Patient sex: M
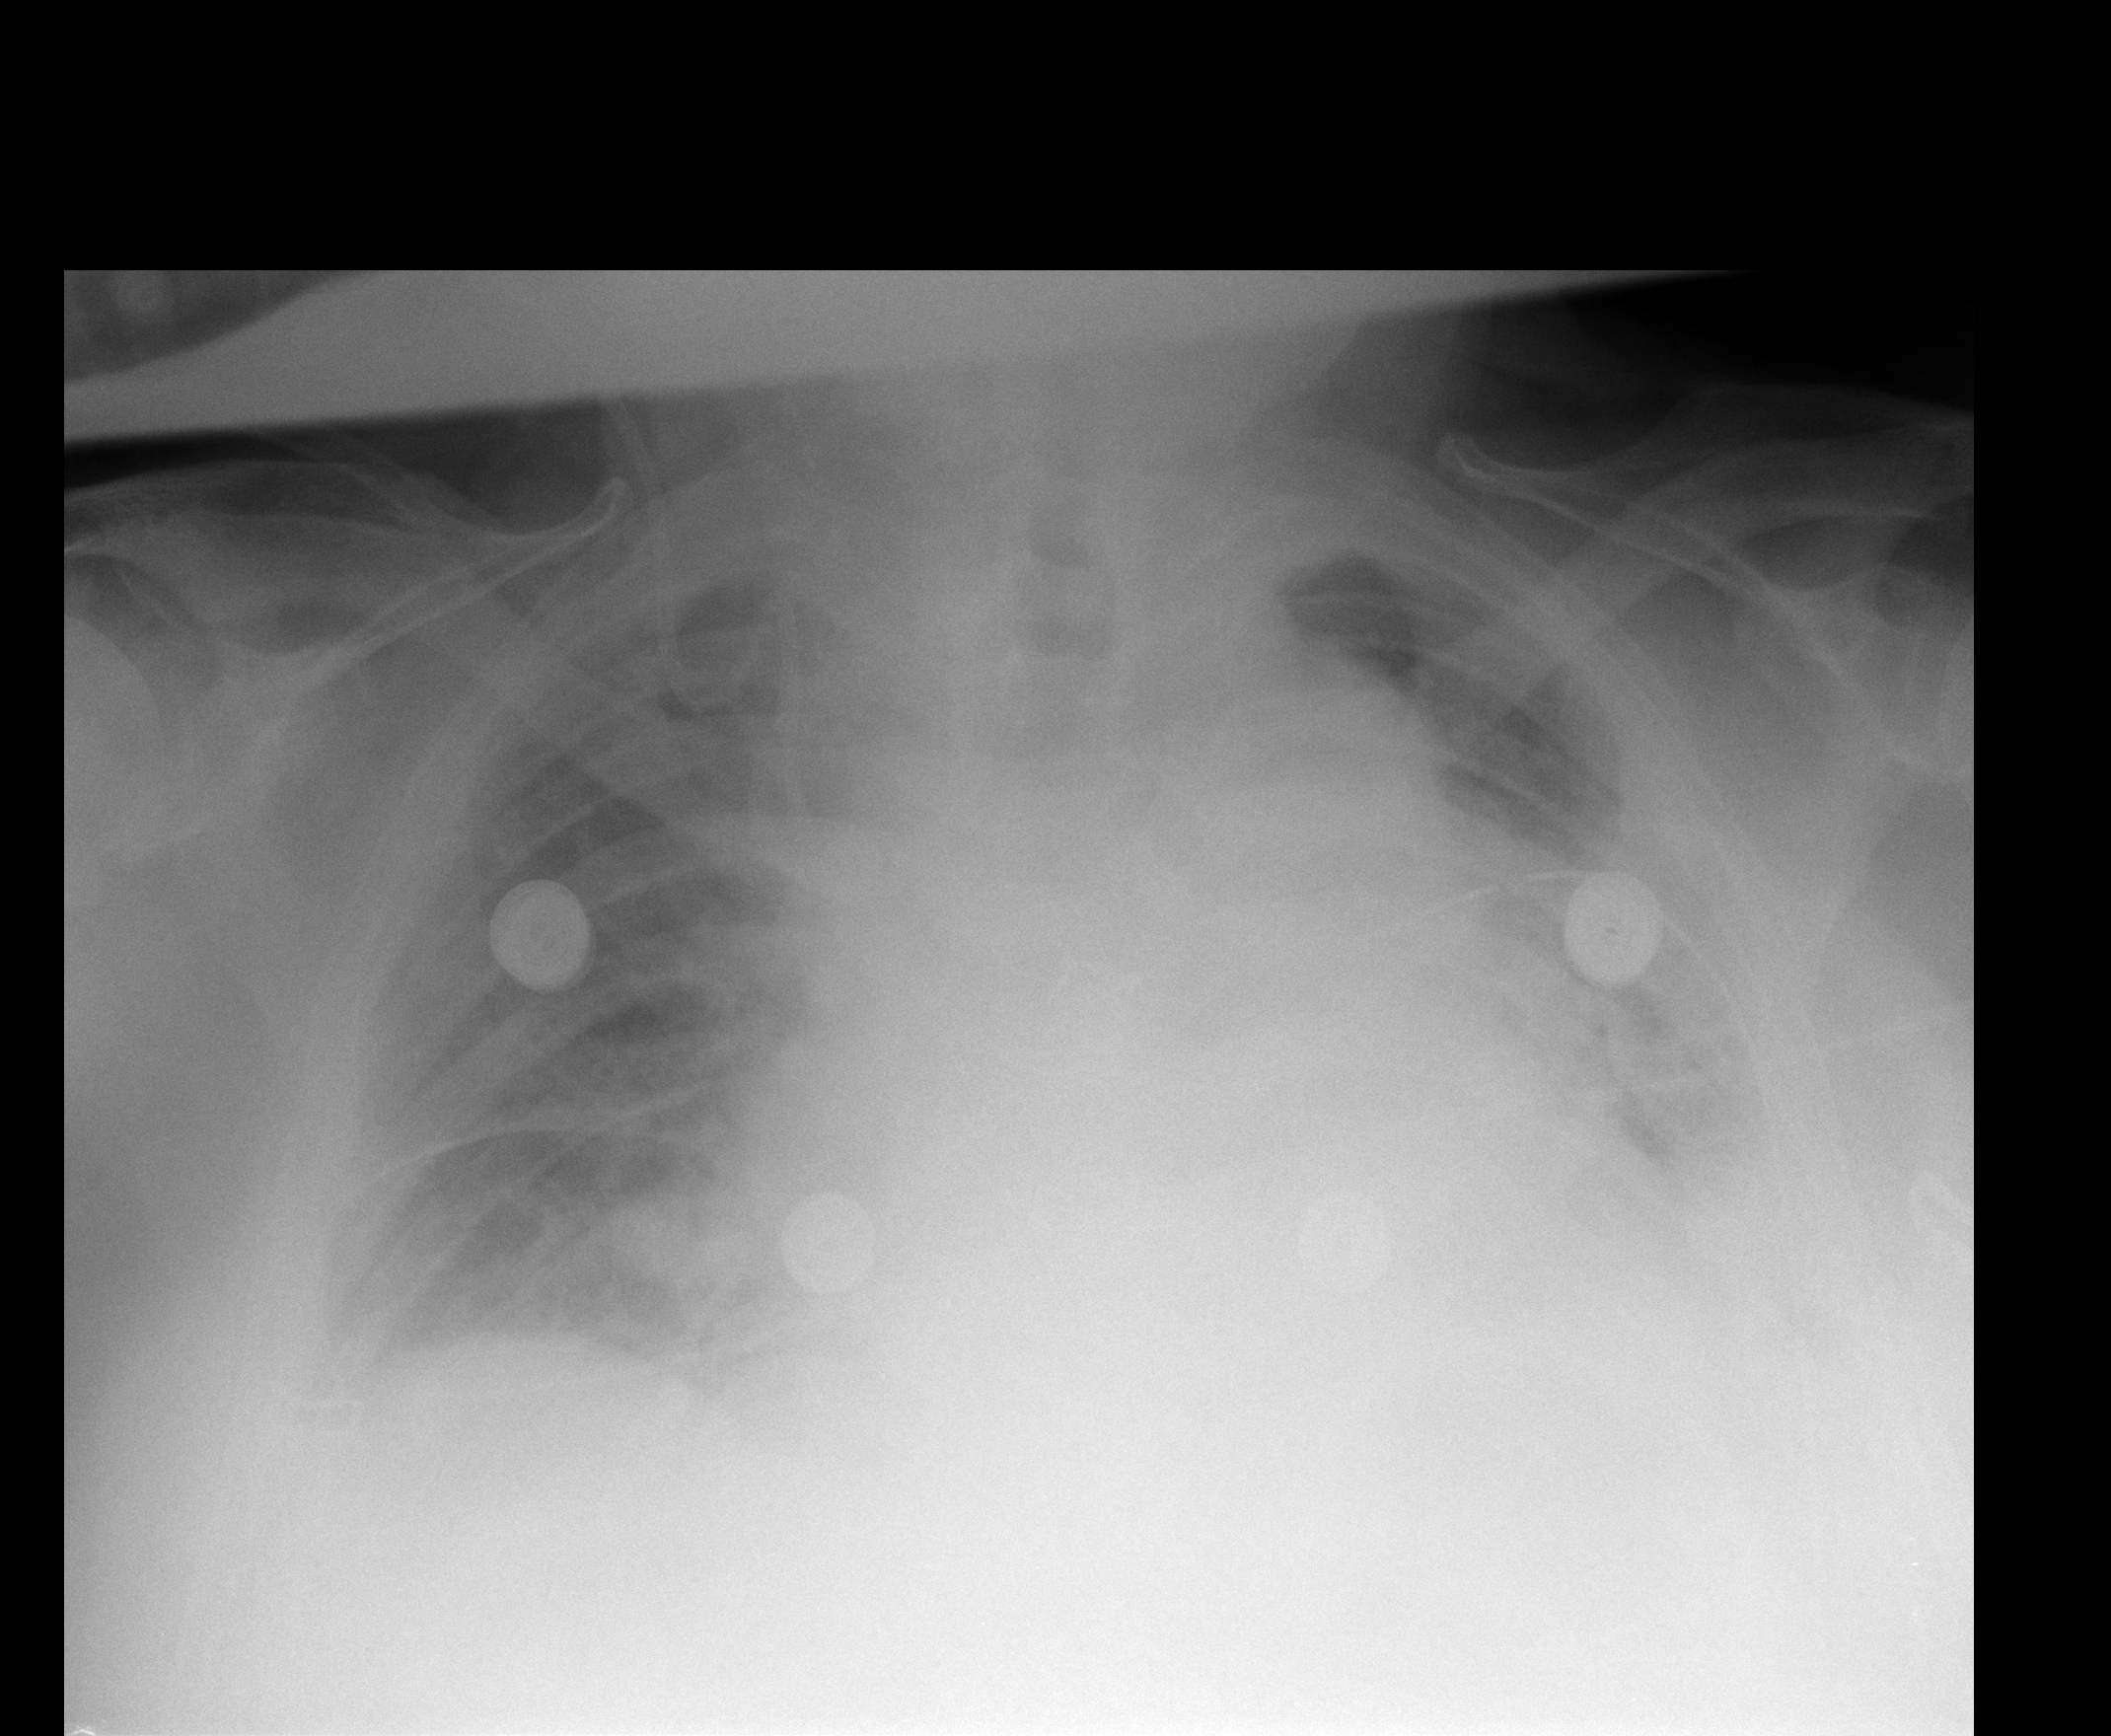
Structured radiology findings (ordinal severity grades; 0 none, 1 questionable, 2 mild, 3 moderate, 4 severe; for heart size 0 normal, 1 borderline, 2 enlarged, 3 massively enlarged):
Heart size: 2
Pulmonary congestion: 3
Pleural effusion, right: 2
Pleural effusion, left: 3
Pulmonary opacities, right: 2
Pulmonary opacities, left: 3
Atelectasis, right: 2
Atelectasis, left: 3